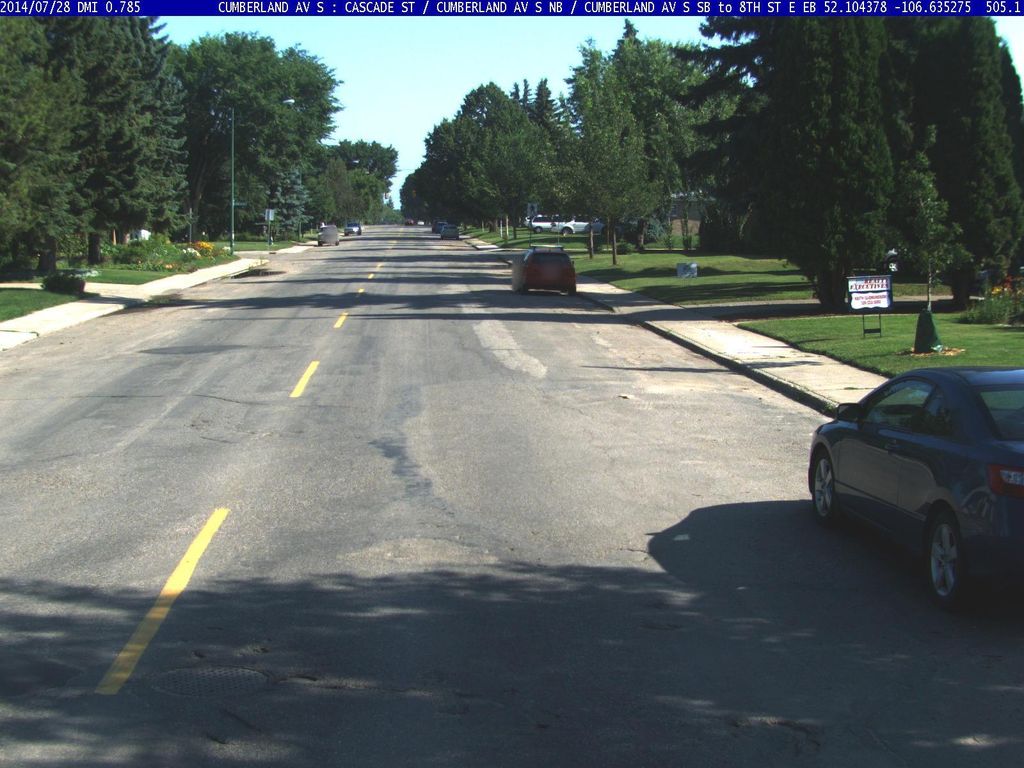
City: saskatoon